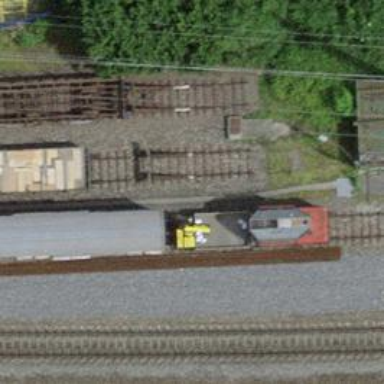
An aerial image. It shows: Disused railway yard with one track.